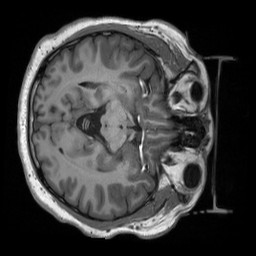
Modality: T1w
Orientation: axial
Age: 38
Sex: female
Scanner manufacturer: siemens
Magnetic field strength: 3 T
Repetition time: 2.53 s
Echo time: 0.00219 s